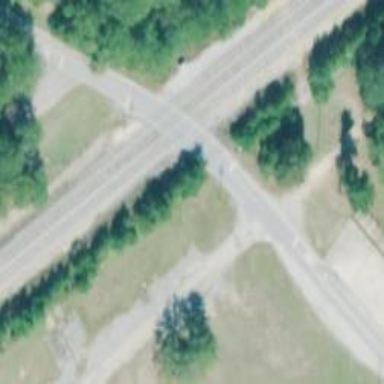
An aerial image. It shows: Pedestrian crossing with lights.